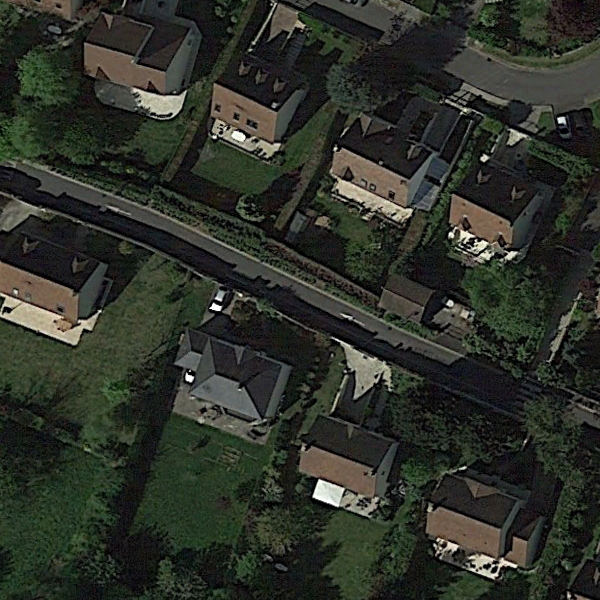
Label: MediumResidential